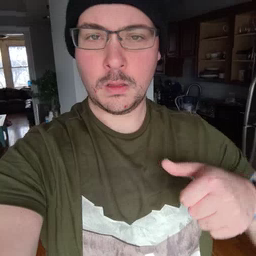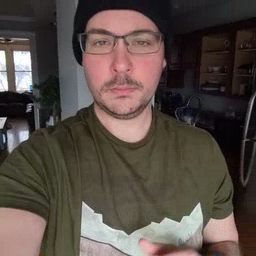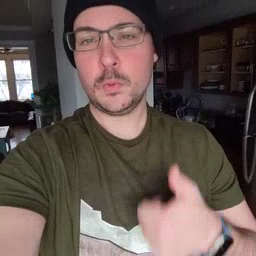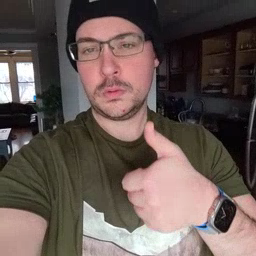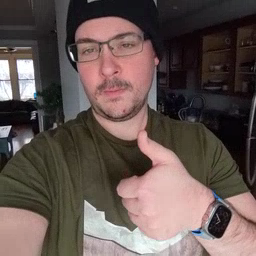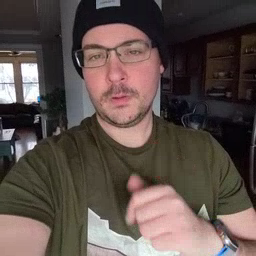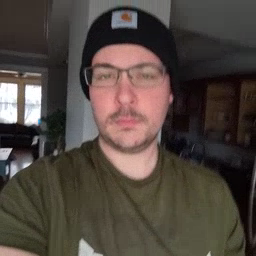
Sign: yourself